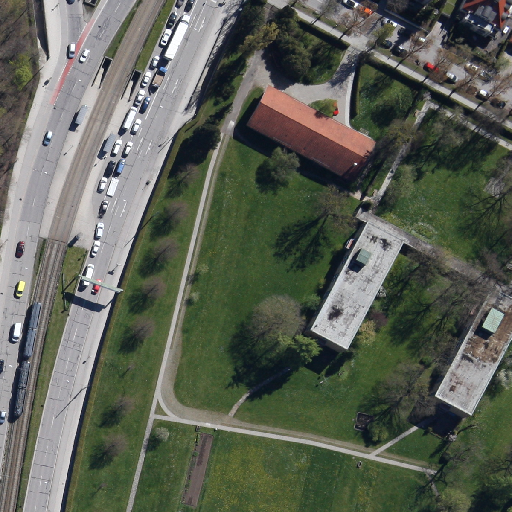
Referring expression: unpaved road